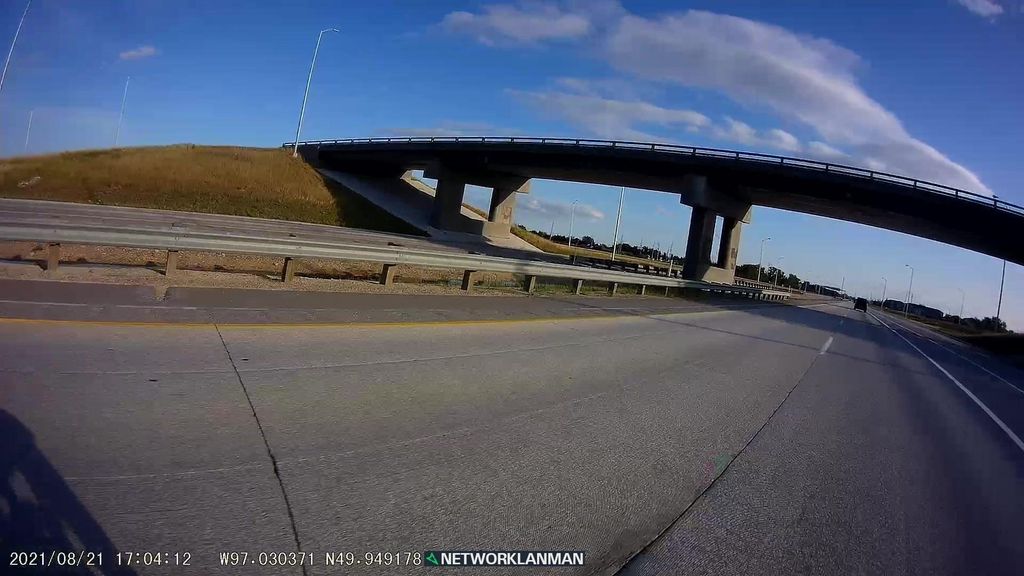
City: winnipeg